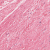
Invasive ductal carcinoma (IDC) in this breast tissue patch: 0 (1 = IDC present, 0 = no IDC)